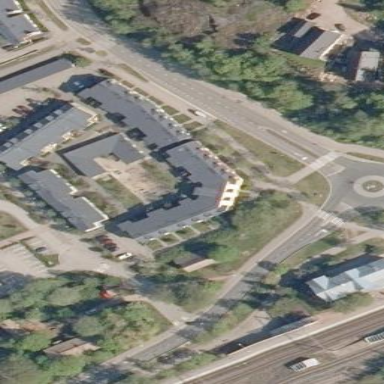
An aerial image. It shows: Terrace-style building with gabled roof.